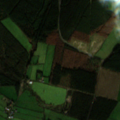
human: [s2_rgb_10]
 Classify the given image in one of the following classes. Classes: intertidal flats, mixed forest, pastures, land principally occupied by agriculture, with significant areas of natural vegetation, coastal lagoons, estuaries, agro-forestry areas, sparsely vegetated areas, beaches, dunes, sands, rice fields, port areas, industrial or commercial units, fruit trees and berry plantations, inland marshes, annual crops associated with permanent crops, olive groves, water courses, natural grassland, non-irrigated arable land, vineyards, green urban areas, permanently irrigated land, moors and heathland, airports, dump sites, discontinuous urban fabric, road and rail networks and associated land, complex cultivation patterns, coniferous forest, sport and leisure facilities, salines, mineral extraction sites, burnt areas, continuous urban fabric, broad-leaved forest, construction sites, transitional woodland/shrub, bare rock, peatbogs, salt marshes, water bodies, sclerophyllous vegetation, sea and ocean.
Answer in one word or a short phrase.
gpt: pastures, coniferous forest